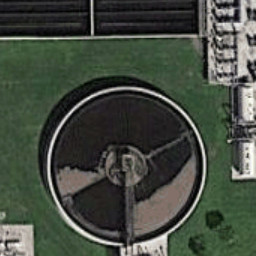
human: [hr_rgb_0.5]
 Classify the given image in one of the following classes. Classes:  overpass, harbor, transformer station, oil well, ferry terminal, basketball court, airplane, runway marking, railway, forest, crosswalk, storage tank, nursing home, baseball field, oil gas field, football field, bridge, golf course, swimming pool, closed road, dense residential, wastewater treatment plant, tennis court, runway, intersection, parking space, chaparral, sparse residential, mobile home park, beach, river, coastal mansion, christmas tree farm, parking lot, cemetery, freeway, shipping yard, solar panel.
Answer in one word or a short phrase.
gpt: wastewater treatment plant